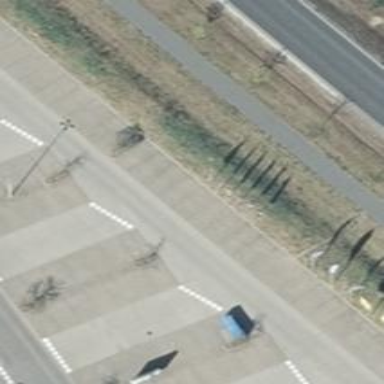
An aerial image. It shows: Parking aisle designated as service road.